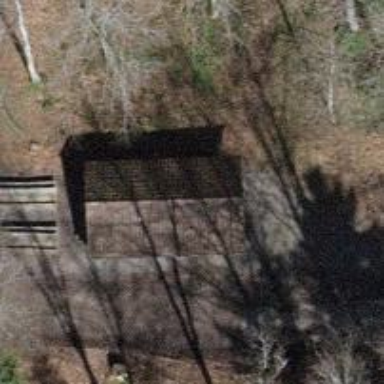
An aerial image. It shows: Cabin.